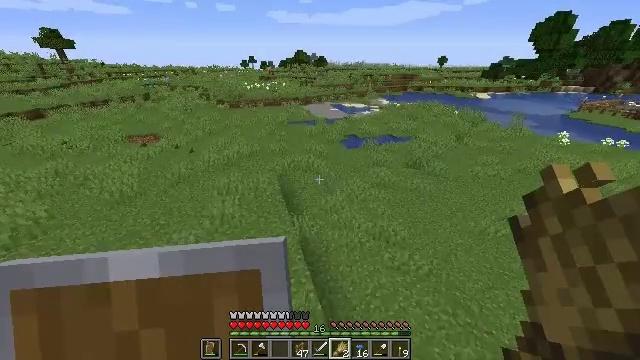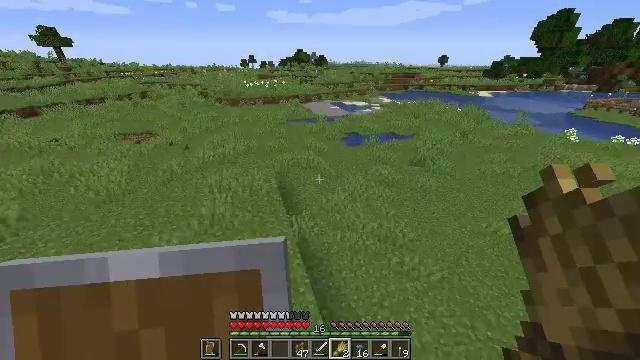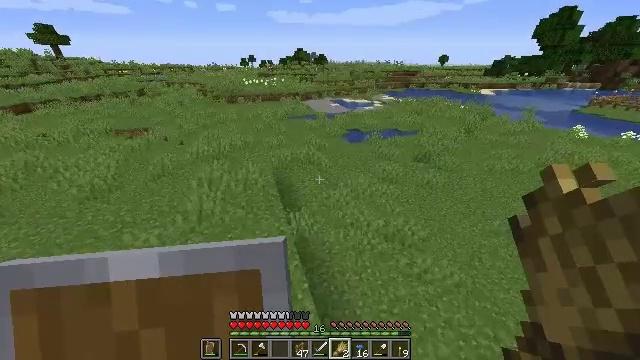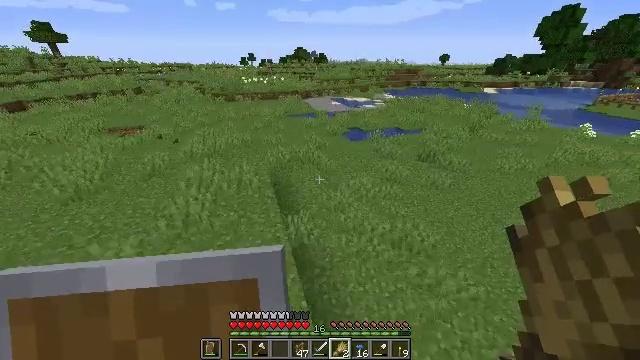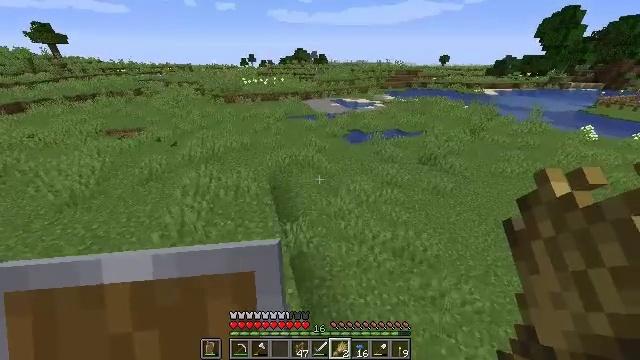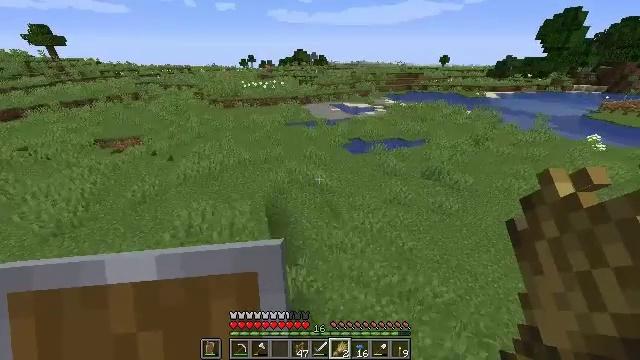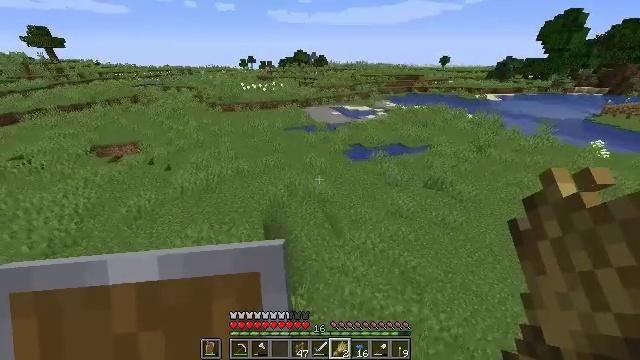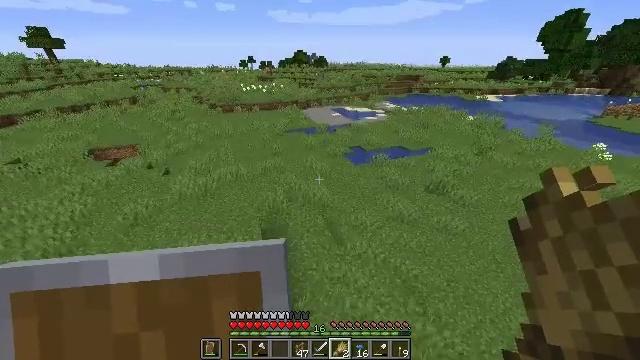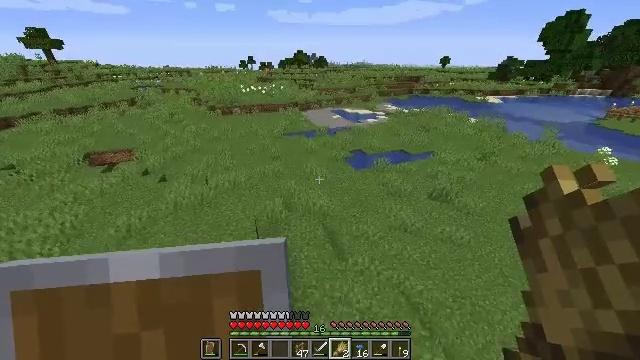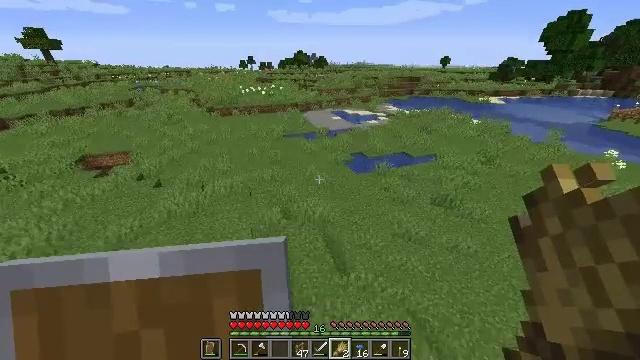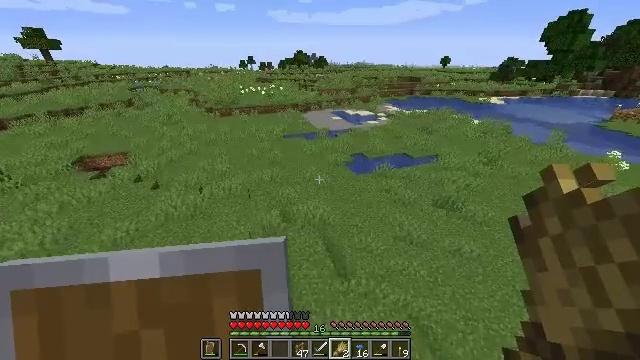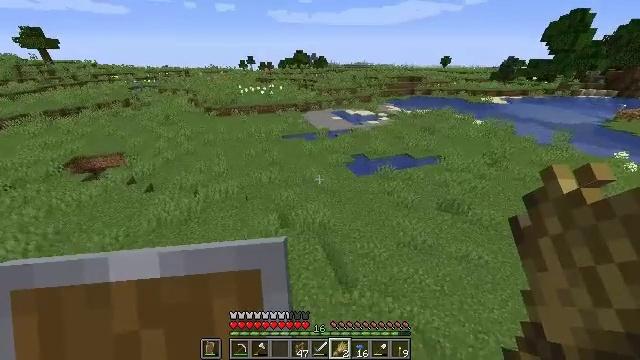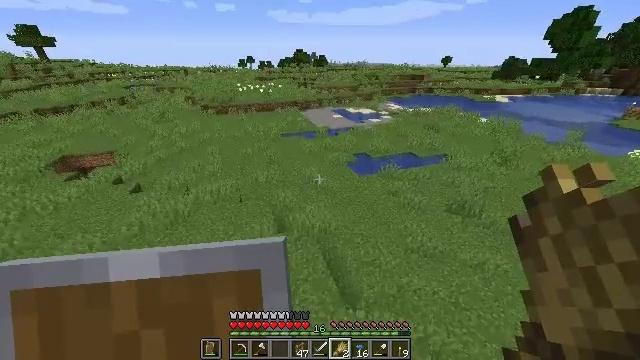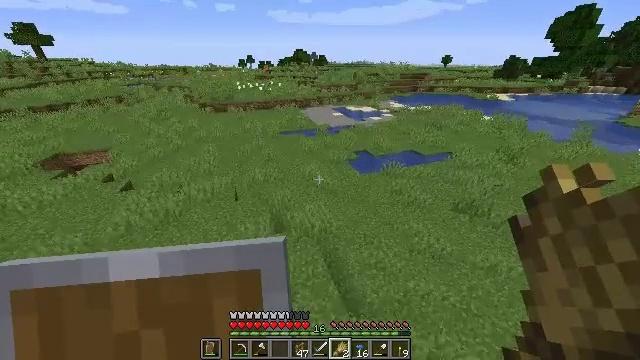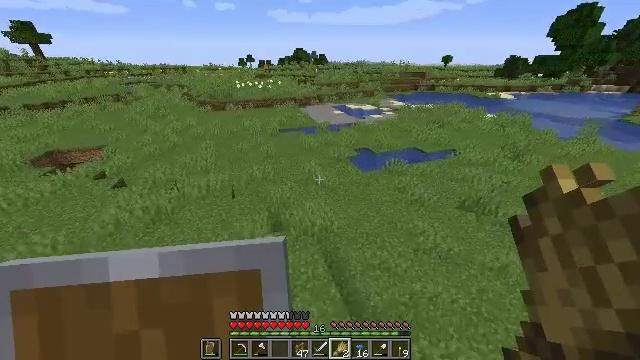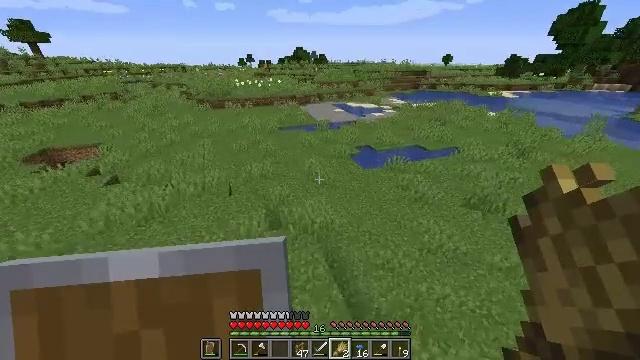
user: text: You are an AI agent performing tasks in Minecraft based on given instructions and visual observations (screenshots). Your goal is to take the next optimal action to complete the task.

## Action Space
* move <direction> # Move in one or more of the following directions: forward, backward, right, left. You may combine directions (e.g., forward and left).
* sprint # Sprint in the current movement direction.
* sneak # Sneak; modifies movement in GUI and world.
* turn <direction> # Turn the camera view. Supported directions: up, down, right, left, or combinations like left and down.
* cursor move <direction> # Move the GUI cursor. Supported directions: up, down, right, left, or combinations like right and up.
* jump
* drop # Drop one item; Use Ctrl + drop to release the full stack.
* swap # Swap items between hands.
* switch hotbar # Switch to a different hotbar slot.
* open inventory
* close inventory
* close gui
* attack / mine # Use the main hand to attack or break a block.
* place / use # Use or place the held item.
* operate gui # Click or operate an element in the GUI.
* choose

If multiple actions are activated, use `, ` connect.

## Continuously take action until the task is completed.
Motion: motion action
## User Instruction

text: Form an iron hoe with ingredients on the crafting table.
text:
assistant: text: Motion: move forward, jump
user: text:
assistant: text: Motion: move forward, jump
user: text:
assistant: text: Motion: move forward, jump
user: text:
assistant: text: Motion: move forward, jump
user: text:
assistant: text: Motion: move forward, jump
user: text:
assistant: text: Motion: move forward, jump
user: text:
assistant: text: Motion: move forward, jump
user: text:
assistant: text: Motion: move forward, jump
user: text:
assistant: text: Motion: move forward, jump
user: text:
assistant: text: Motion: move forward, jump
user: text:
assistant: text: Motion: move forward, jump
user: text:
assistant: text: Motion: move forward, jump
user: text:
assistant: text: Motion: move forward, jump
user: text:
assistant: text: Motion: move forward and move left, jump
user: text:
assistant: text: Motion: move forward and move left, jump
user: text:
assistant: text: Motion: move forward and move left, jump
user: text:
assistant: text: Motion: move forward, jump
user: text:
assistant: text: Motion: move forward, jump
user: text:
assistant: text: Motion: move forward, jump
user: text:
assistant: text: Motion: move forward, jump
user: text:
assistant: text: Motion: move forward, jump
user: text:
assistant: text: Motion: move forward, jump
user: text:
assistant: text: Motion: move forward, jump
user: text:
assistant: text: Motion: move forward, jump
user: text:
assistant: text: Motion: move forward, jump
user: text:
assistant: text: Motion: move forward, jump
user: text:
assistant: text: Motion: move forward, jump
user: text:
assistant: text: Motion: move forward, jump
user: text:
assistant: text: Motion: move forward, jump
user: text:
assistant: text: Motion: move forward, jump